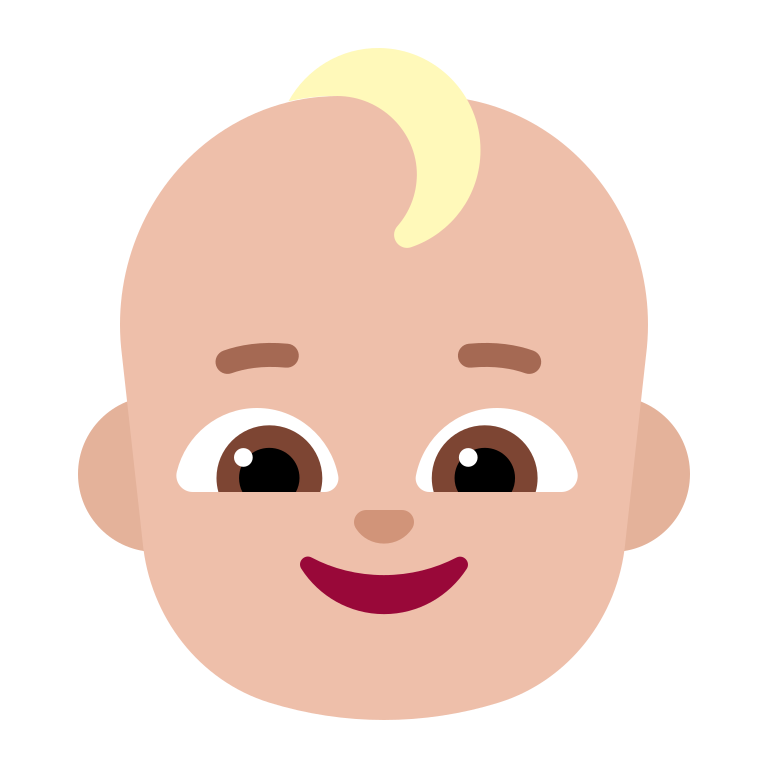
baby flat  light